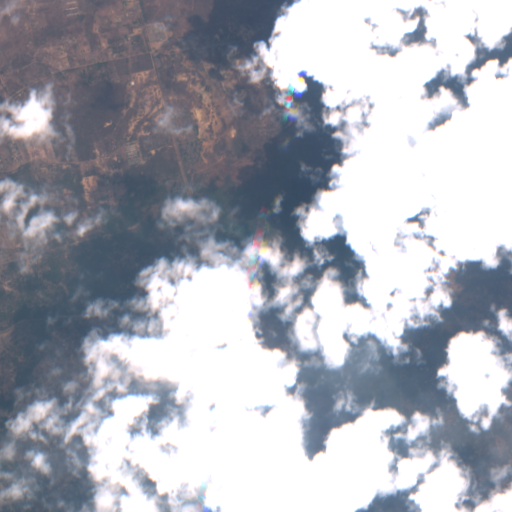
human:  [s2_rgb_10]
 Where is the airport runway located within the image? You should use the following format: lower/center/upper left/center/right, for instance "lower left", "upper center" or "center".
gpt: The airport runway is located in the lower left of the image.
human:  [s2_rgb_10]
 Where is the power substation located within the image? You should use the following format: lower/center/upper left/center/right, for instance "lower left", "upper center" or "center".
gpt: The power substation is located in the upper left of the image.
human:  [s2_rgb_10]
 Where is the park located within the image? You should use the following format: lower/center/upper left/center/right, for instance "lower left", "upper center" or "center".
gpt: There is no park in the image.